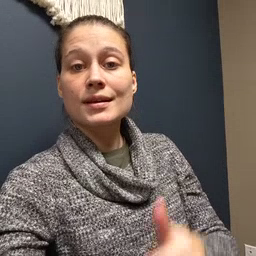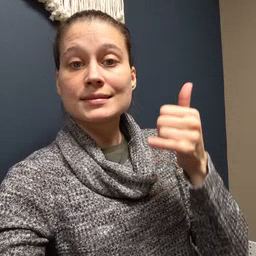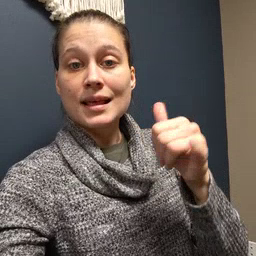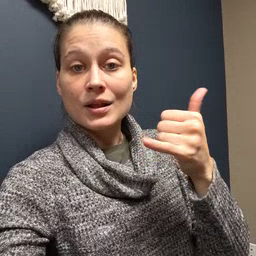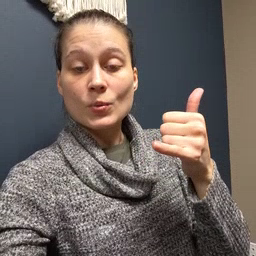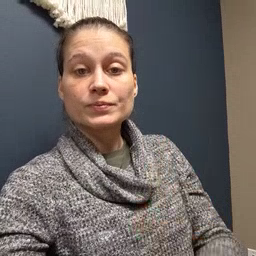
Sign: yellow